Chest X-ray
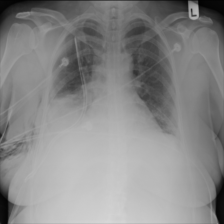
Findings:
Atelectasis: positive
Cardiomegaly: negative
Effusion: negative
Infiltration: negative
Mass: negative
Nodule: negative
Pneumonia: negative
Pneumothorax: positive
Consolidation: positive
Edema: negative
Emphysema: positive
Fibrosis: negative
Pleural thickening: negative
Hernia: negative